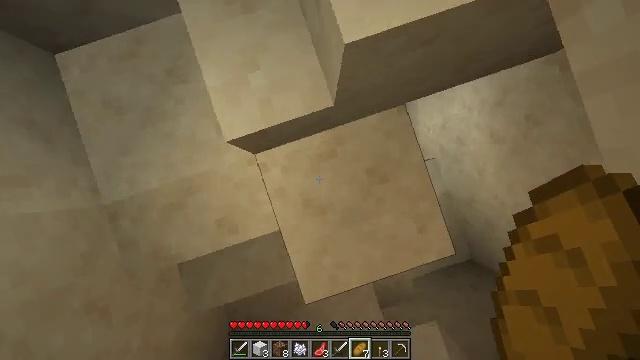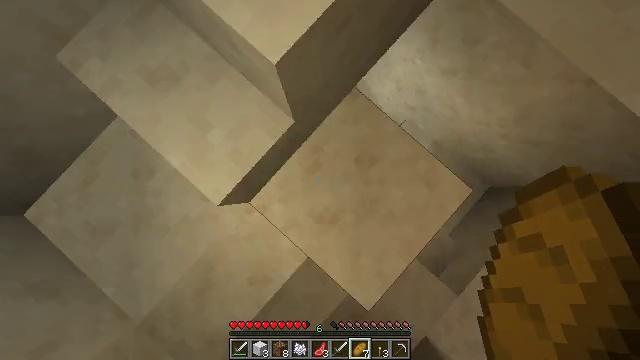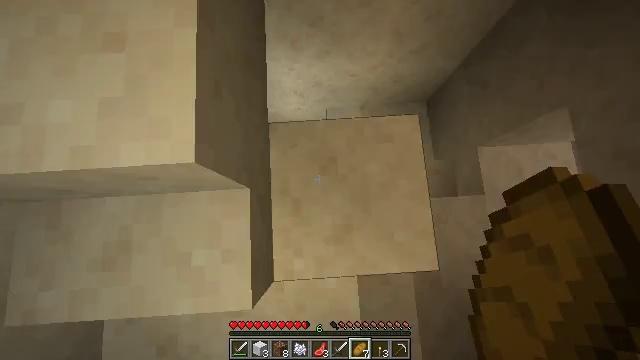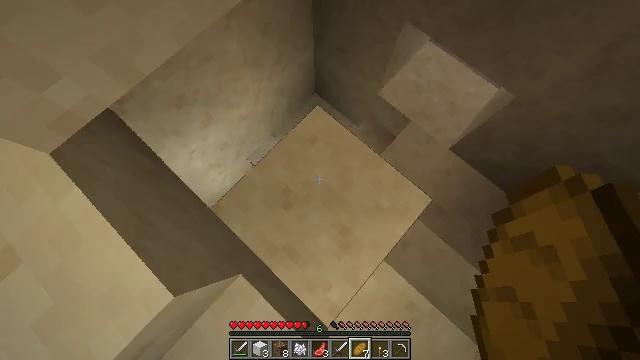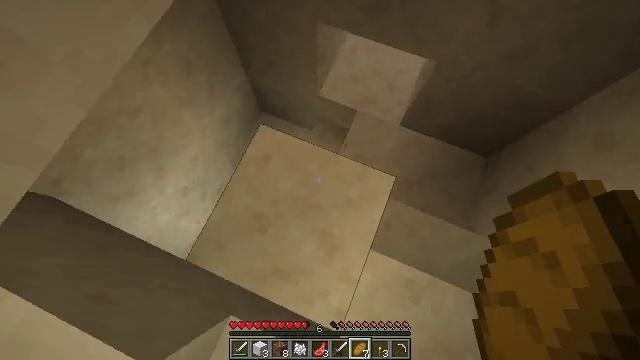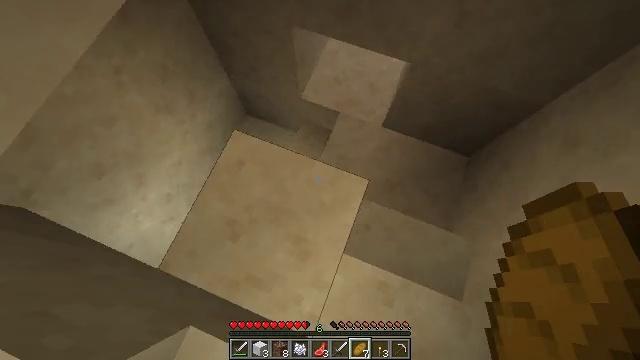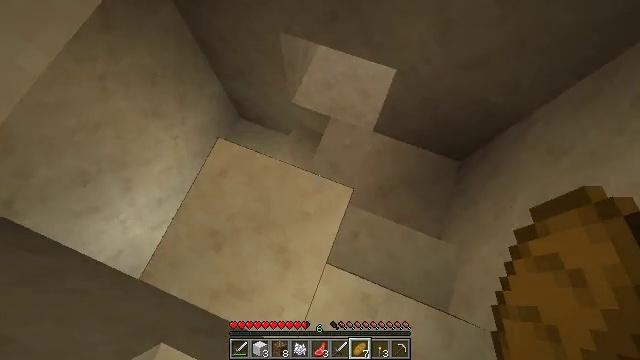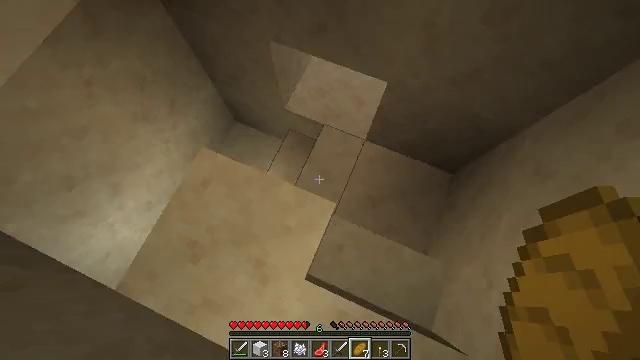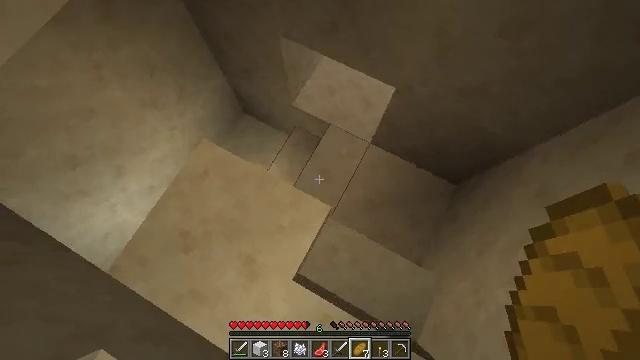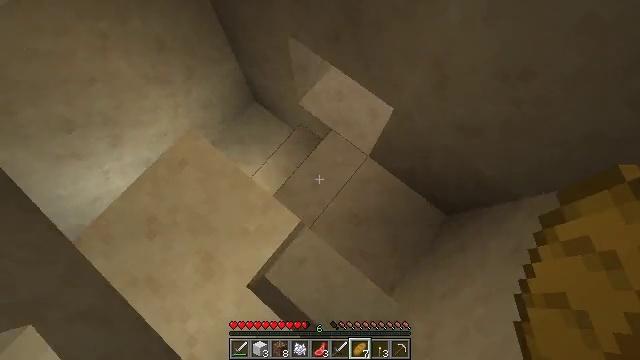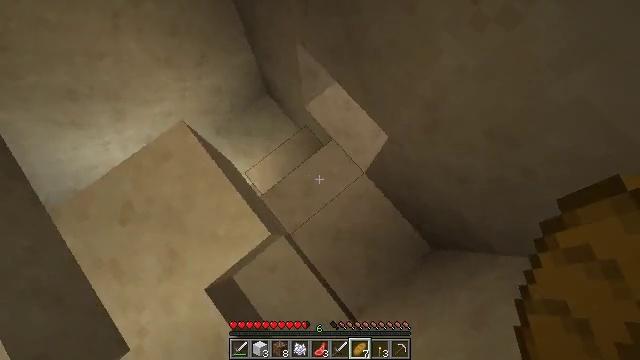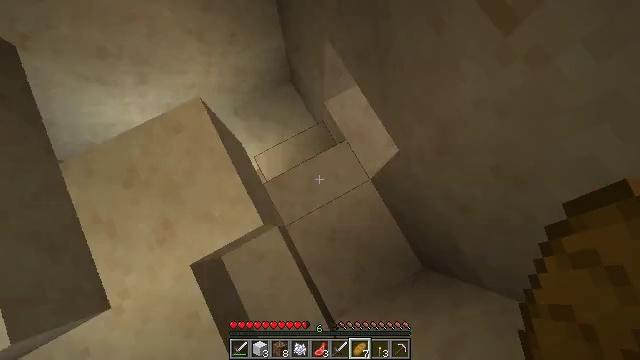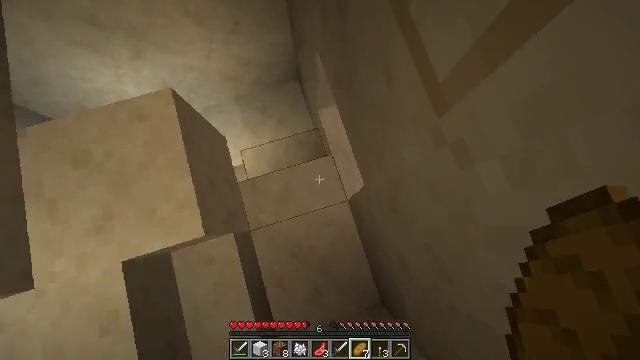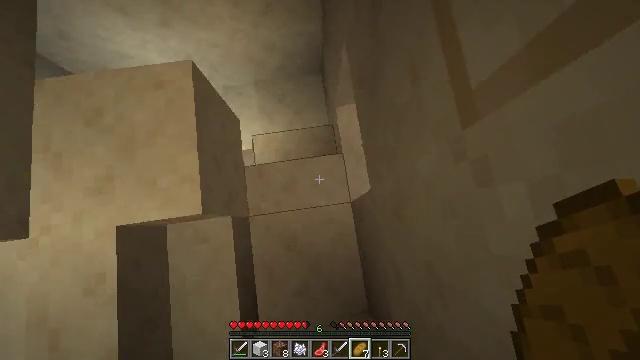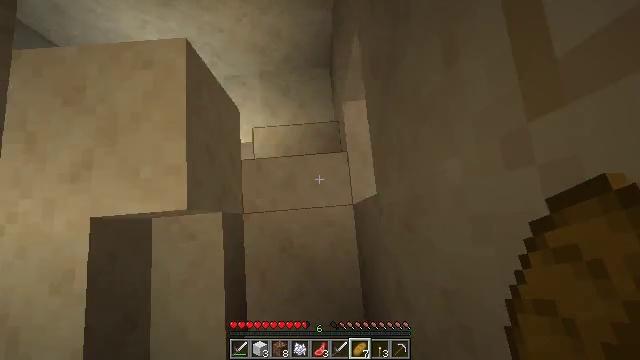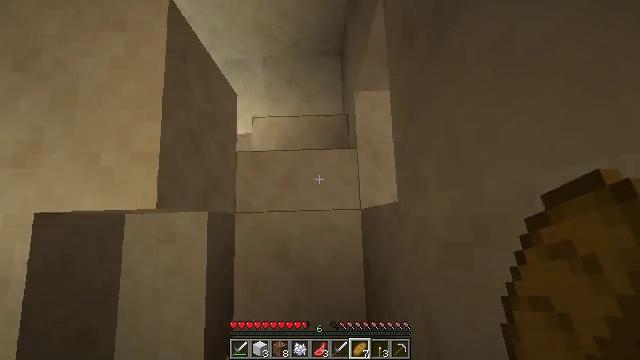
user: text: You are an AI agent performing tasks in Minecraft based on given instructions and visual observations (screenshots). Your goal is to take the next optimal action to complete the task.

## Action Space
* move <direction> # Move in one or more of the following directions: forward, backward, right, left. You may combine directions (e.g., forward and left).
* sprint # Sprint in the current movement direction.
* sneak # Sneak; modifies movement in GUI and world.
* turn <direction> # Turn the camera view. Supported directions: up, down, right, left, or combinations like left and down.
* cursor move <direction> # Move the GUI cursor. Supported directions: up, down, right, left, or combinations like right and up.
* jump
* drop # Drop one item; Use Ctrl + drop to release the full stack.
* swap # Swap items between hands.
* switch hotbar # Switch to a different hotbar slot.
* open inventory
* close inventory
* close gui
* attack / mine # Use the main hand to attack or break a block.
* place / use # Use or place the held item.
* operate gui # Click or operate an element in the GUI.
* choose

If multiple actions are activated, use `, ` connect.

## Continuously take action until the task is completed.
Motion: motion action
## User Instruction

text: Break the green bed to move it.
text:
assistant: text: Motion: turn right and up
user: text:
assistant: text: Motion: turn right and up
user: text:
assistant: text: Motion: turn right and up
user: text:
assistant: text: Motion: move right, turn right and up
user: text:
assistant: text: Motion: move right, turn right
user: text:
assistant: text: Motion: move forward and move right
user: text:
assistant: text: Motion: move forward and move right, turn left
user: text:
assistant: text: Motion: move forward and move right, turn left
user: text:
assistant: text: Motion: move forward and move right, turn left and down
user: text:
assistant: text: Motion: move forward and move right, turn left and down
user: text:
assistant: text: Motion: move forward and move right, turn left and down
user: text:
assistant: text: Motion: move forward and move right, turn left and down
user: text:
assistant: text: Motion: move forward and move left, turn left
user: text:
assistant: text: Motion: move forward and move left, turn left
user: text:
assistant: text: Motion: move forward and move left, turn left
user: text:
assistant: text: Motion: move forward and move left, turn left
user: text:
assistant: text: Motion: move forward and move left, turn left
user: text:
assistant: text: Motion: move forward, turn left
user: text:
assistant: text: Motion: move forward, turn left
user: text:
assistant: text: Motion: move forward, turn left
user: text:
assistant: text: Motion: move forward, turn left
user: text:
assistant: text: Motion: move forward, turn left and up
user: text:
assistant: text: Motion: move forward, turn left and up
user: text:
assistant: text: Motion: move forward, turn left and up
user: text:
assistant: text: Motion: move forward, turn left
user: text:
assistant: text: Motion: move forward, turn left
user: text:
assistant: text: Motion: move forward, turn left
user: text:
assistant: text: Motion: move forward, turn left and up
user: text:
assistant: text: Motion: move forward, turn left and up
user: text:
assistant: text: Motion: move forward, turn left and up